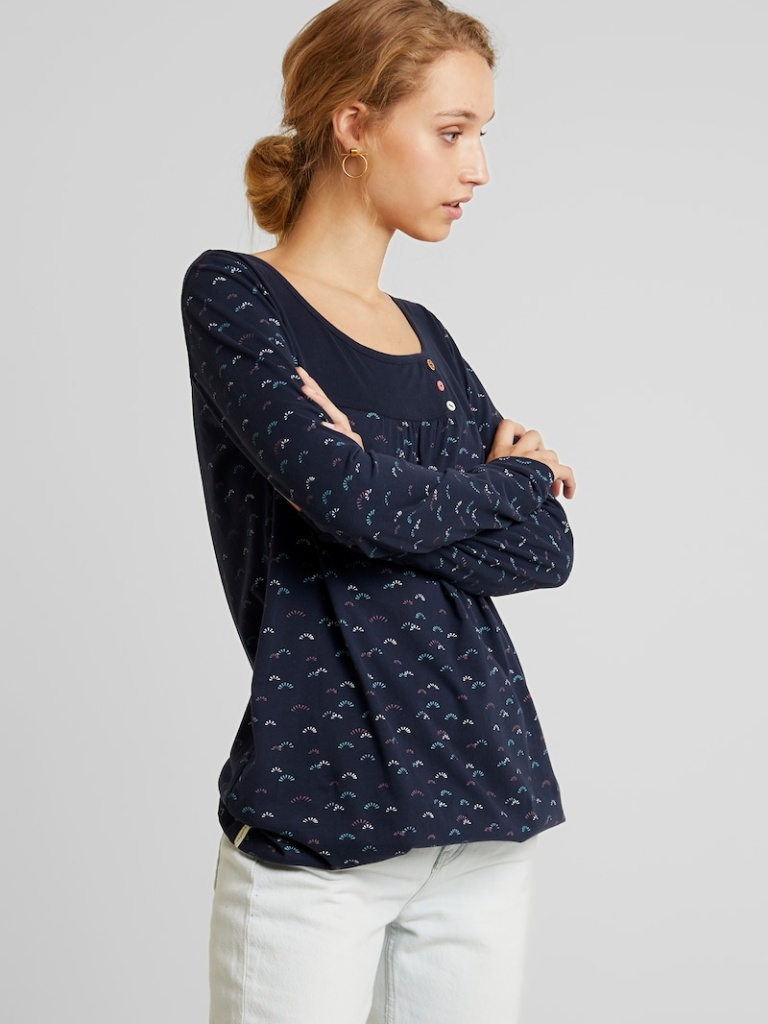
cotton relaxed a long-sleeved with the sleeves down hip length Untucked scoop blouse